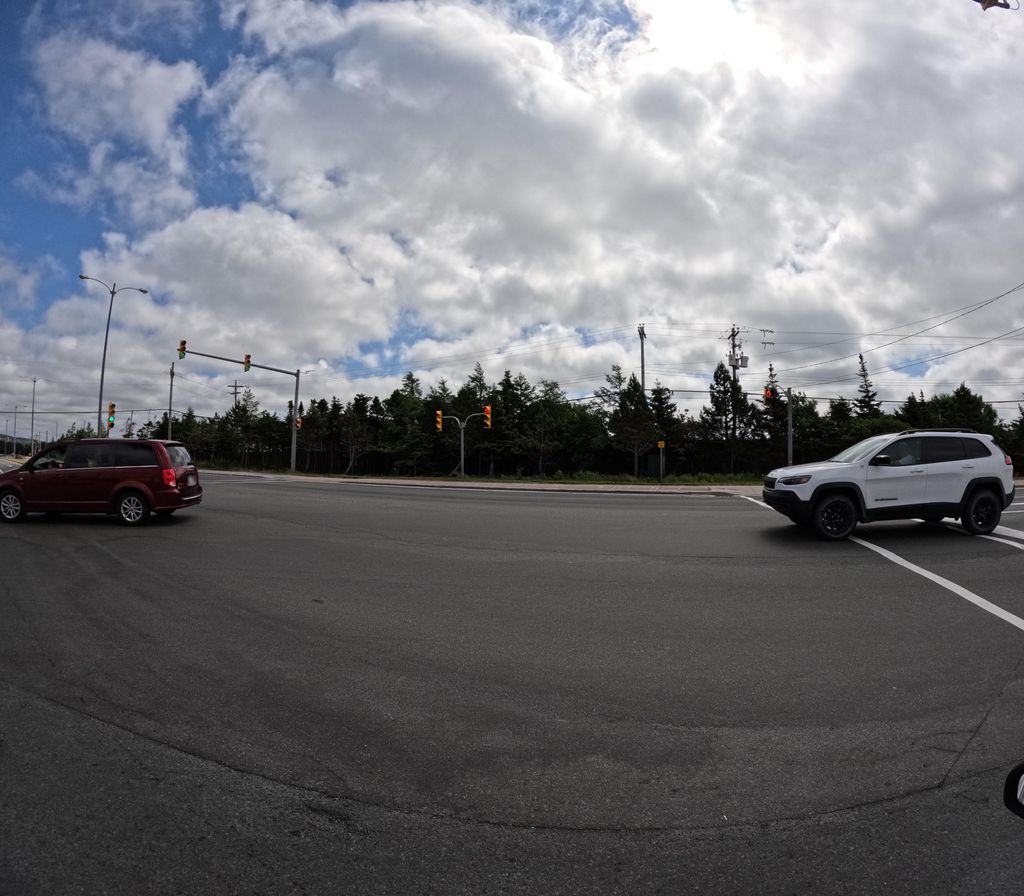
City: st_johns